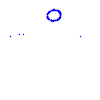
Particle: proton